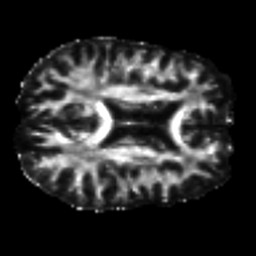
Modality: FA
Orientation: axial
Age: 30
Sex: male
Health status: ill
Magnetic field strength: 3 T
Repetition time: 8.4 s
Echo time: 0.0926 s